Question: after numerous tutorials, I am still unable to install JOGL. I add all of the files into a folder in the class-path then add them to the build-path, but I always get compiler errors. I have tried both Eclipse and NetBeans, both Windows 7 (64 bit) and Windows 10. I am fairly new to the world of Java, so please excuse me if this is a fairly simple mistake.

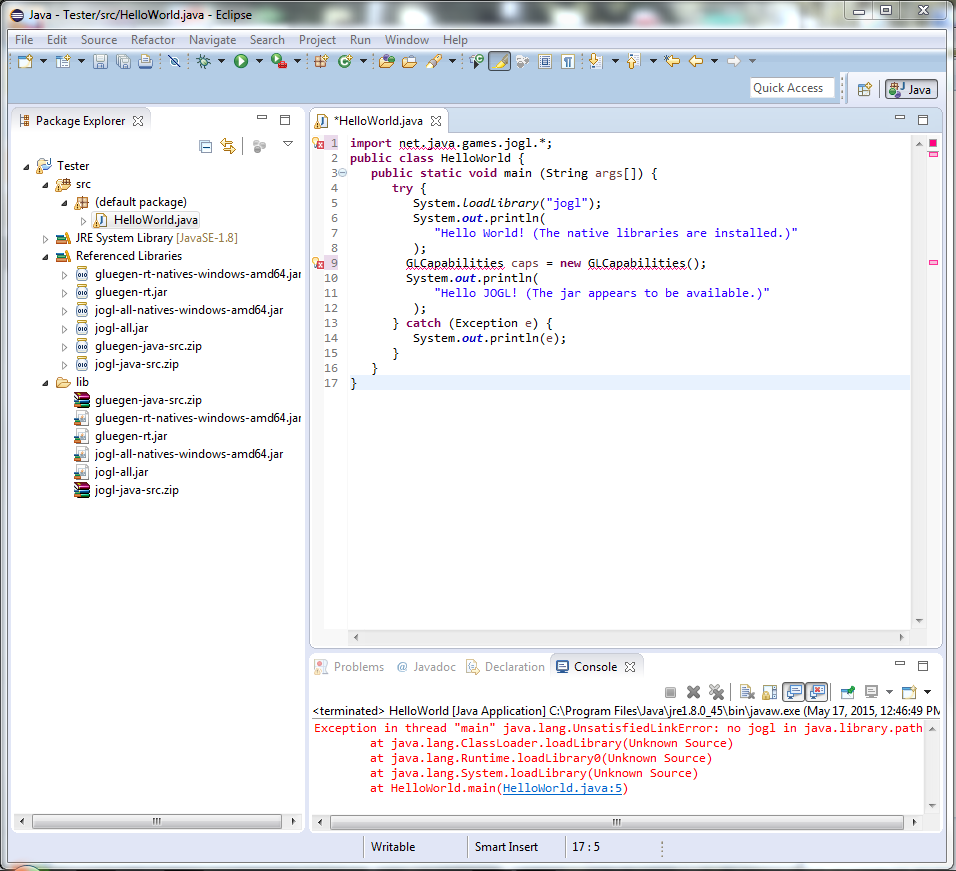
Answer: You need to import the 'GLCapabilities' class from the correct package. The 'javax.media.opengl' package for earlier versions (< 2.3.1), or the 'com.jogamp.opengl' for more recent versions. For instance:
'''
import javax.media.opengl.GLCapabilities;
//import com.jogamp.opengl.GLCapabilities;
'''
...or the entire package:
'''
import javax.media.opengl.*;//earlier versions
//import com.jogamp.opengl.*;//
'''
See <URL> for information on why/when the package was renamed.